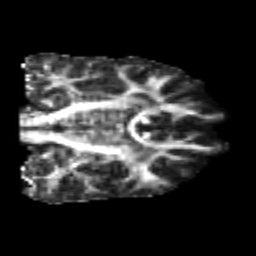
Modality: FA
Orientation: coronal
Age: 21
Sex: male
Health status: healthy
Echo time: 0.074 s